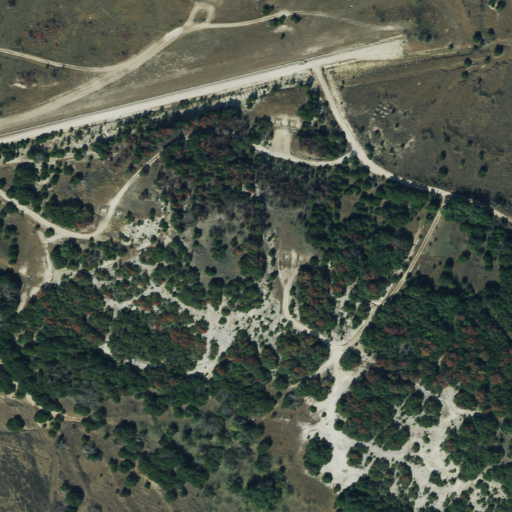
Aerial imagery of mountain in Texas named Dalton Mountain containing grassland, shrub, and evergreen forest